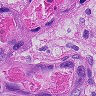
Metastatic tissue present: yes